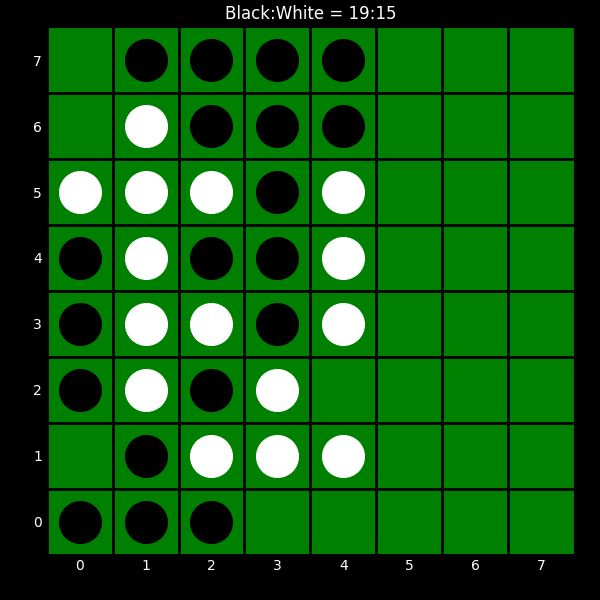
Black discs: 19
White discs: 15